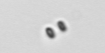
Label: Chaetoceros